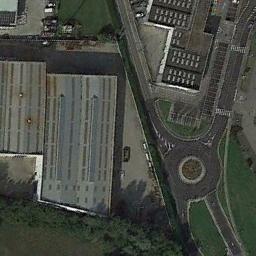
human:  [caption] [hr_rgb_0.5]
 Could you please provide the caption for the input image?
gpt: The roundabout with four exits and entrances is next to some buildings .

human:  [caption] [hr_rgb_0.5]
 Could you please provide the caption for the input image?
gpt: Several buildings of different shapes are beside the roundabout .

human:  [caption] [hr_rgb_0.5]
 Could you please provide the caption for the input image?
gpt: The roundabout is on the grass next to trees and buildings .

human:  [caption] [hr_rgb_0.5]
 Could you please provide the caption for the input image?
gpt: There are some buildings and trees and a large lawn around the roundabout, And many cars are parked in the open space near the roundabout .

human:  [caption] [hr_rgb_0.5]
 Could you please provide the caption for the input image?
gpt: There are some buildings and green lawns beside the roundabout .